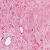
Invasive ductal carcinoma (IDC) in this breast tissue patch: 0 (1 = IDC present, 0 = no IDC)